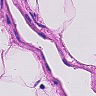
Metastatic tissue present: no